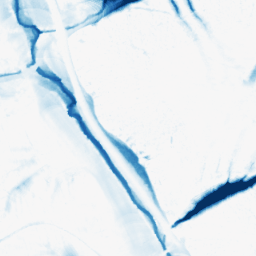
Category: morphological
Decomposition family: morphological_ellipse
Decomposition parameters: operation: closing
width: 30
height: 50
Upsampling method: bilinear
Upsampling parameters: scale: 4
Upsampling scale: 4